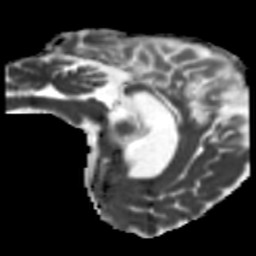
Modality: MD
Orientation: sagittal
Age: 49
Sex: male
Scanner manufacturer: siemens
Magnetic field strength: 3 T
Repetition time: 5.25 s
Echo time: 0.08 s